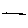
Label: line